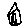
Label: house